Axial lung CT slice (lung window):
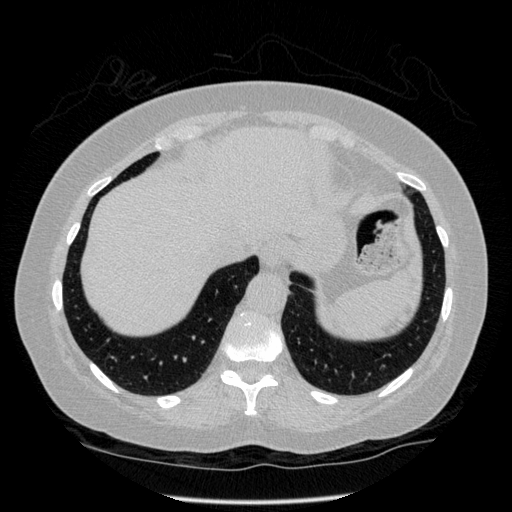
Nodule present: no